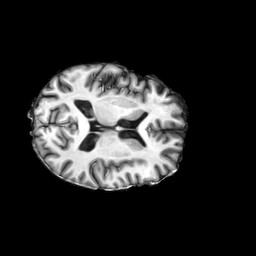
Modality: T1w
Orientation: axial
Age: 44
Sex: male
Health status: ill